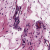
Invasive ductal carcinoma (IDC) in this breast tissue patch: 0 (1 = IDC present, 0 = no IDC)